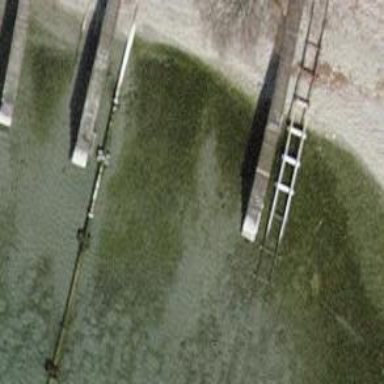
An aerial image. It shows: Man-made pier.